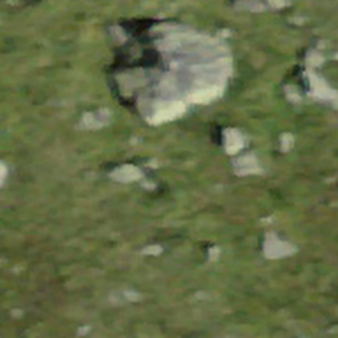
Label: bouldering_area